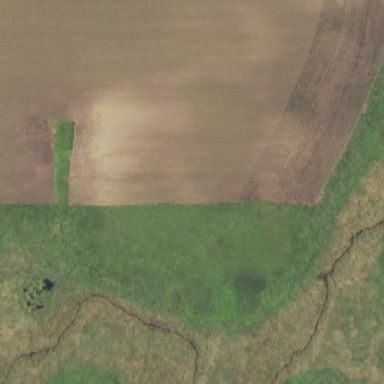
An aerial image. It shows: Wetland area characterized by wet meadow.